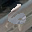
Label: 6